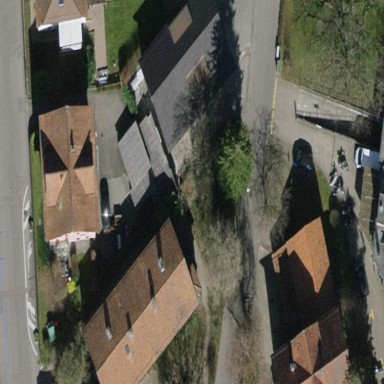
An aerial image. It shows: Building with tiled roof.